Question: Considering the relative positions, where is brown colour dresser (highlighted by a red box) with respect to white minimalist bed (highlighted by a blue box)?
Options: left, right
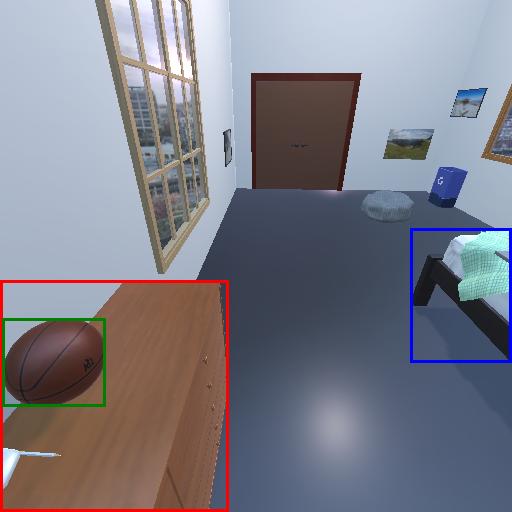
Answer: left